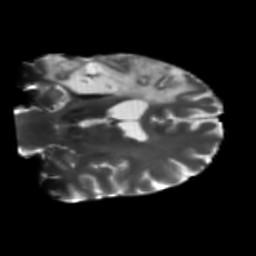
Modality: T2w
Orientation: coronal
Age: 49
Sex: male
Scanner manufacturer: siemens
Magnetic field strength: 3 T
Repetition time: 5.47 s
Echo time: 0.0854 s